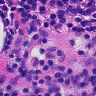
Metastatic tissue present: no